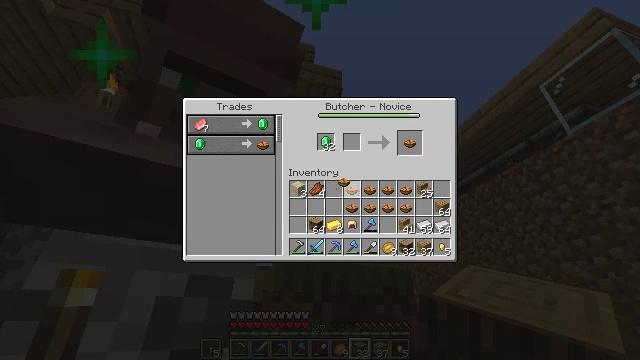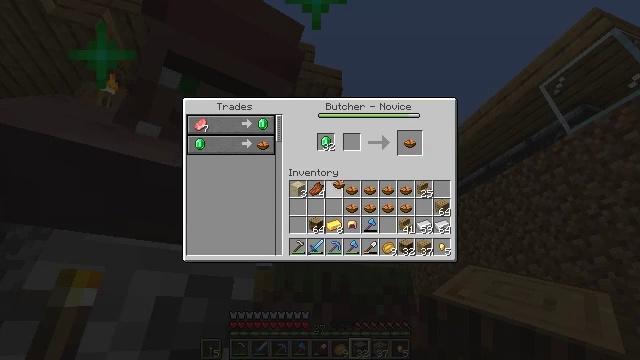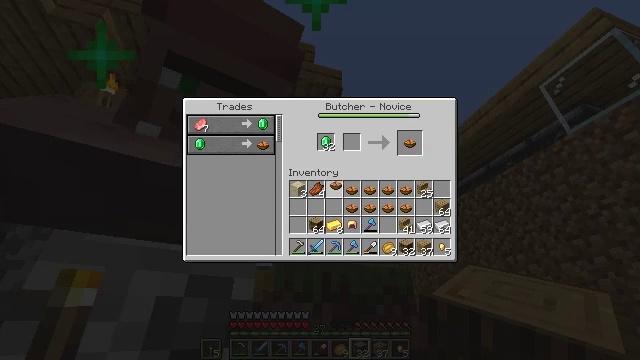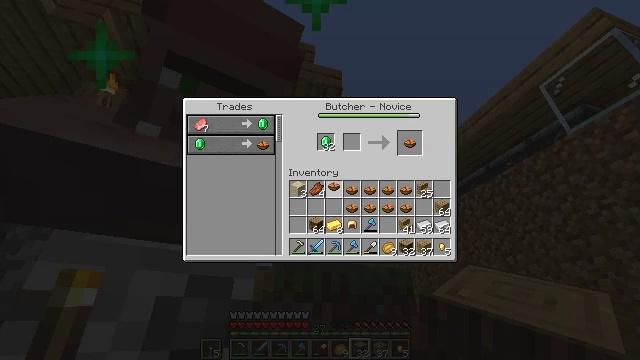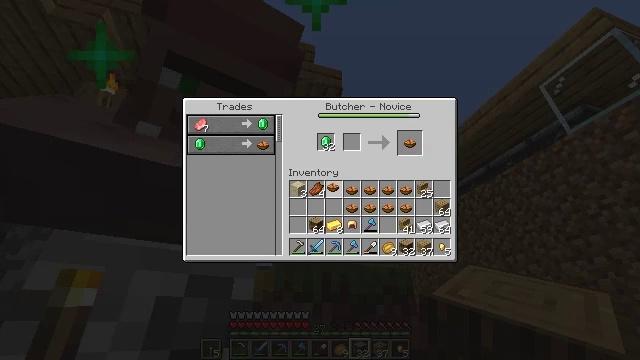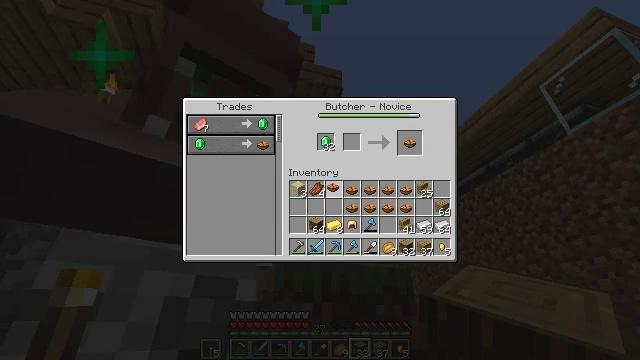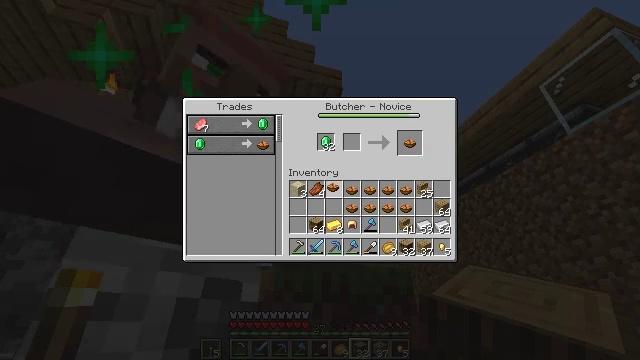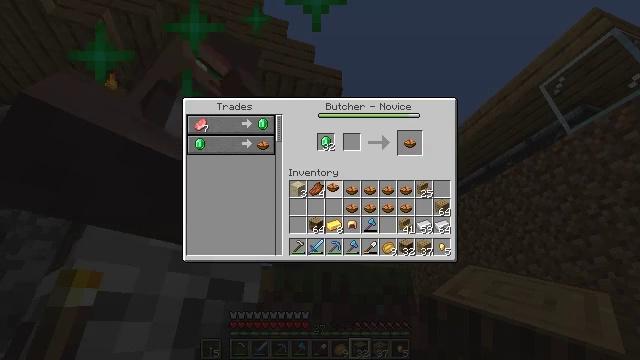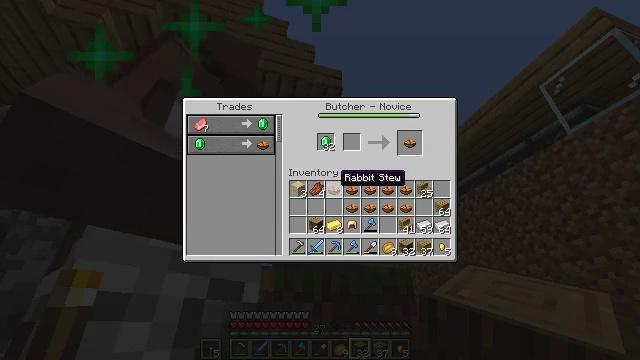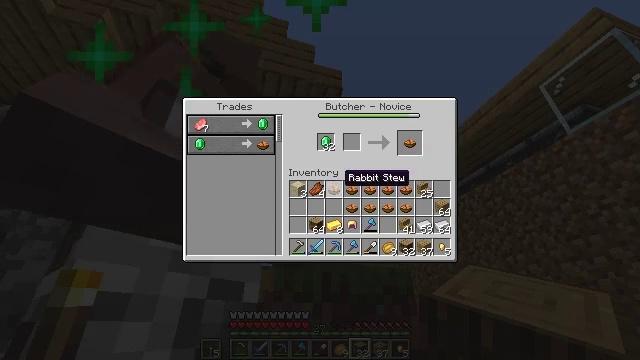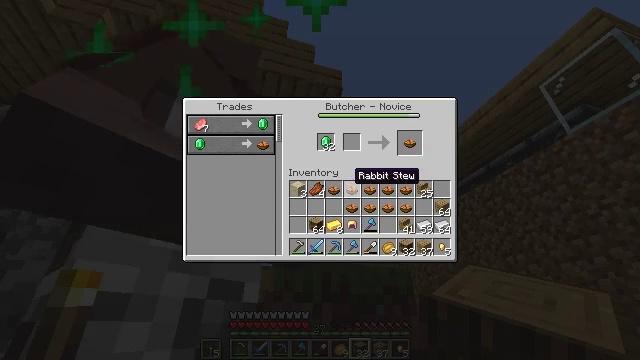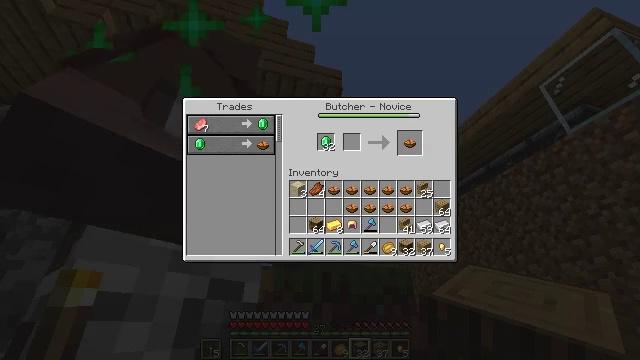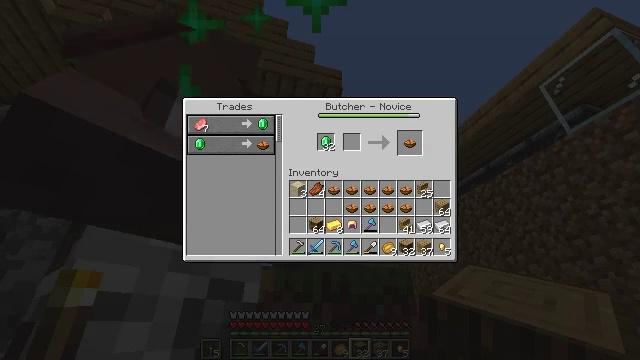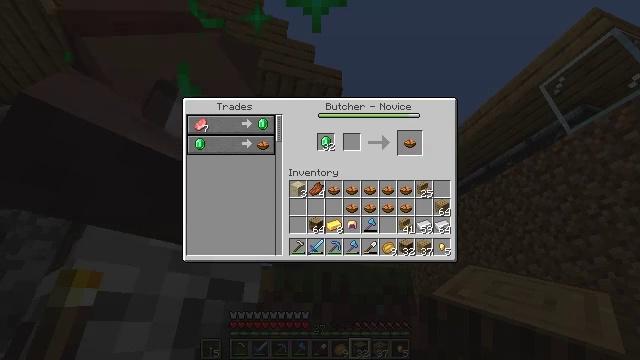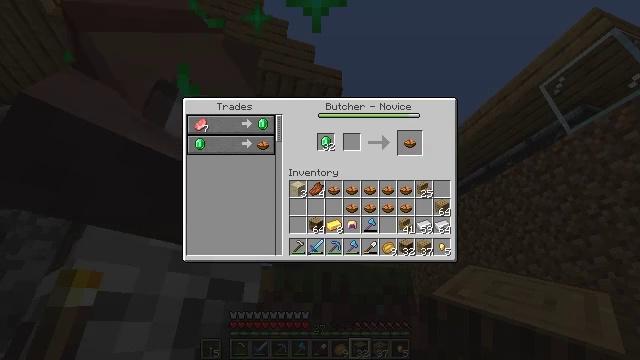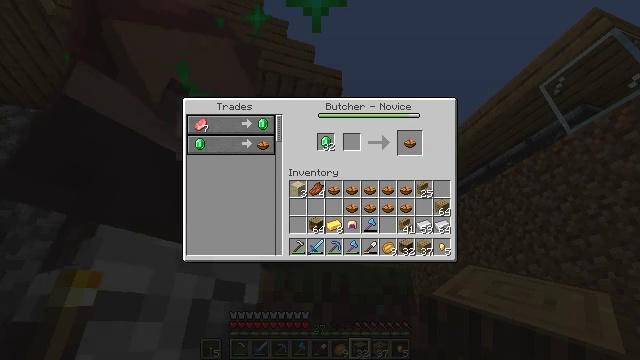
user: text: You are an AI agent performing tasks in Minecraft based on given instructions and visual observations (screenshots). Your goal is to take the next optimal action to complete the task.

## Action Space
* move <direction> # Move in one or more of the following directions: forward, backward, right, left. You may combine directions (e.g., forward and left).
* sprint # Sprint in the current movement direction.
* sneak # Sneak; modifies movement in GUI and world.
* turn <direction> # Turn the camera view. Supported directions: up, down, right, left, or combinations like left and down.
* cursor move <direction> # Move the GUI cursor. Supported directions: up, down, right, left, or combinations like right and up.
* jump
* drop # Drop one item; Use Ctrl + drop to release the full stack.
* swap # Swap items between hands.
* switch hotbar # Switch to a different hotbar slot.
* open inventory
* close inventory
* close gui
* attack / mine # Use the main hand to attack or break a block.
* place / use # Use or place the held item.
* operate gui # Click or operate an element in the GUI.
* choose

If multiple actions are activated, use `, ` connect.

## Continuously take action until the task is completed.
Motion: motion action
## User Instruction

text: Use the crafting table to craft rabbit stew.
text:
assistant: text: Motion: no_op
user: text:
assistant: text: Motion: no_op
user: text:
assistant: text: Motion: no_op
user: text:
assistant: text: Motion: no_op
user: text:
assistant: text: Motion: operate gui
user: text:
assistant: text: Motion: operate gui
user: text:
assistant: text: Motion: operate gui
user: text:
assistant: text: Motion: no_op
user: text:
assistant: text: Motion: no_op
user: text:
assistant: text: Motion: cursor move right
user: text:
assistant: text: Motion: cursor move right
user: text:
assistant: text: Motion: cursor move right and up
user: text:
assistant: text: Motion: cursor move right and up
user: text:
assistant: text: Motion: no_op
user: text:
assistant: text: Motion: no_op
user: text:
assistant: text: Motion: no_op
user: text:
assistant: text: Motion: no_op
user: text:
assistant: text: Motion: no_op
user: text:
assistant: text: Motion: no_op
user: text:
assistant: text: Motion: no_op
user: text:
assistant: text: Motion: no_op
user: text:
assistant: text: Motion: operate gui
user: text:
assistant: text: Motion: operate gui
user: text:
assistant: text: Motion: cursor move left and down
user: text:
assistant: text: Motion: cursor move left and down
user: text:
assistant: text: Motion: cursor move left and down
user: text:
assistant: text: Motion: no_op